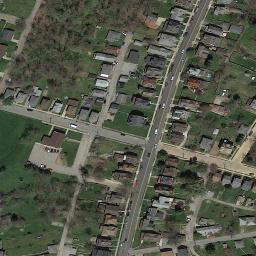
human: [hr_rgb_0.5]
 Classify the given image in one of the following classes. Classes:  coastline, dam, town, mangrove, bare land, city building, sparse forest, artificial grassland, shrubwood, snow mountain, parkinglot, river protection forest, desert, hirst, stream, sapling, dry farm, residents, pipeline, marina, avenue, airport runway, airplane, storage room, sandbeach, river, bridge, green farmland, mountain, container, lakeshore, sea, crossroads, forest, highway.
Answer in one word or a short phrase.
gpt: town